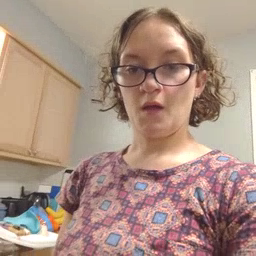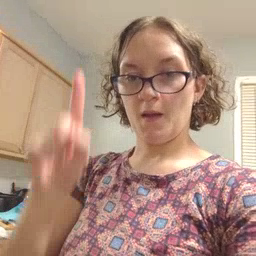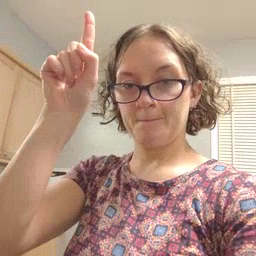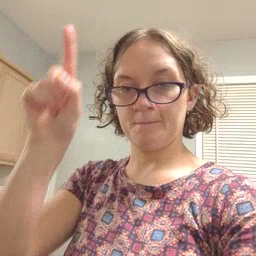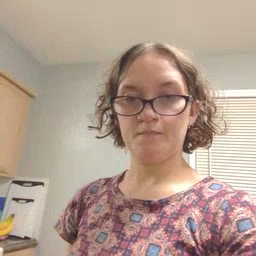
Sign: up